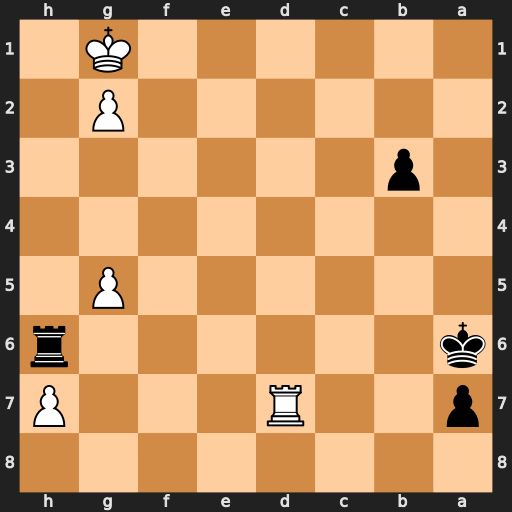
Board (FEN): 8/p2R3P/k6r/6P1/8/1p6/6P1/6K1
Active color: b
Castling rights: -
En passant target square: -
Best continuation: Rxh7 Rxh7 b2 Kh2 b1=Q